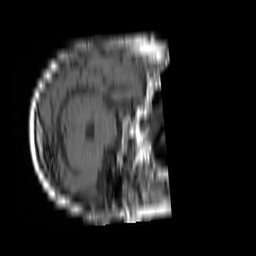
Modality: T1w
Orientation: axial
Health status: ill
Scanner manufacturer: siemens
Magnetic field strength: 1.5 T
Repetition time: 0.55 s
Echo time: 0.0099 s